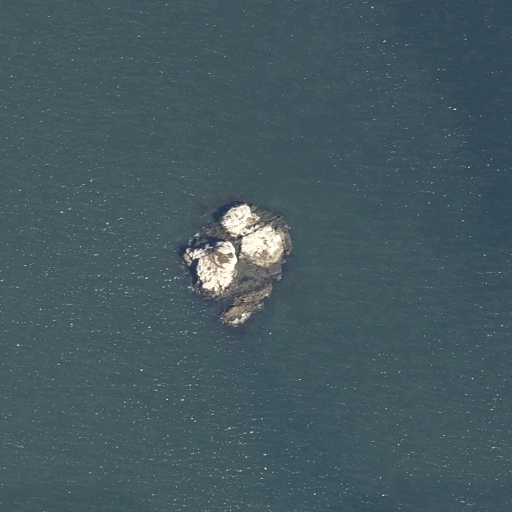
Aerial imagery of bar in Maine named Gull Rock containing open water and barren land